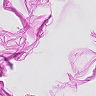
Metastatic tissue present: no